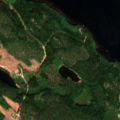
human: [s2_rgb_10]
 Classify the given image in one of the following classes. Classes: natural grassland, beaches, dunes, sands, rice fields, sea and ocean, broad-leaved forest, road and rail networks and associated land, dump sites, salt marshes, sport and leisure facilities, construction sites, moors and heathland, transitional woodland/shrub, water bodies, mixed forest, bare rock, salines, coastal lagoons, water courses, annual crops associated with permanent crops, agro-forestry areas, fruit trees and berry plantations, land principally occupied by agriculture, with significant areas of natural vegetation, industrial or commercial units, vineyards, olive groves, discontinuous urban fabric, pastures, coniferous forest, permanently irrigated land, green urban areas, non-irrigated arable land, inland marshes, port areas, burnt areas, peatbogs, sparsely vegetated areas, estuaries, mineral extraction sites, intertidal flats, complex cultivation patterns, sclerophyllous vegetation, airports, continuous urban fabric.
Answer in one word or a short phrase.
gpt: coniferous forest, mixed forest, water bodies